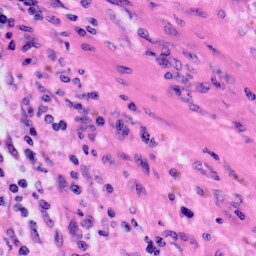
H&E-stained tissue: Skin